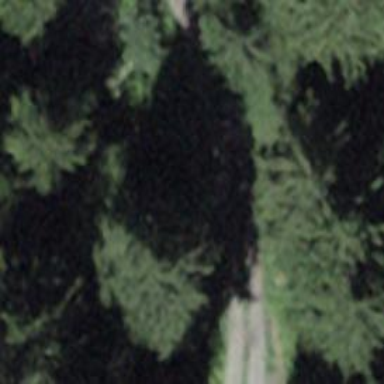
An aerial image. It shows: Track road with grade3 tracktype.